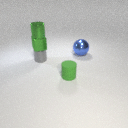
large blue metal sphere to the right of small gray metal cylinder